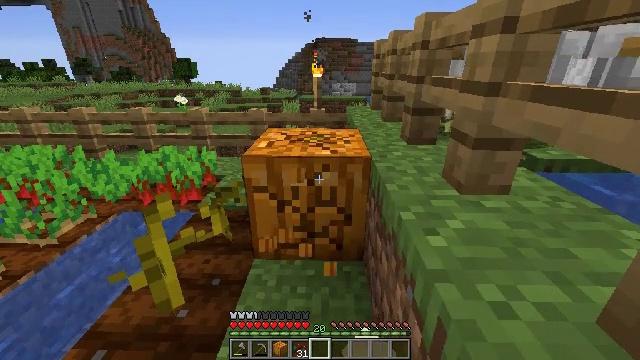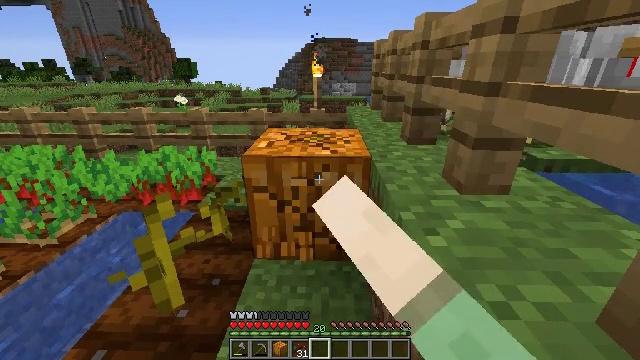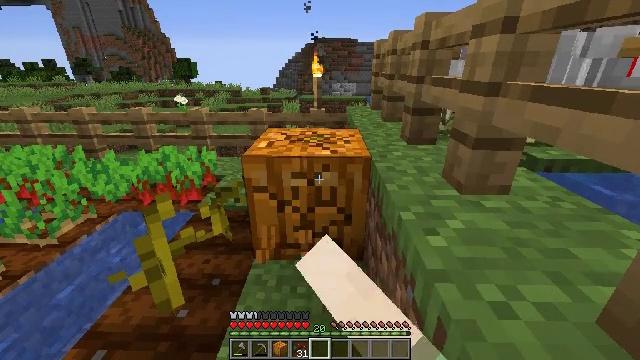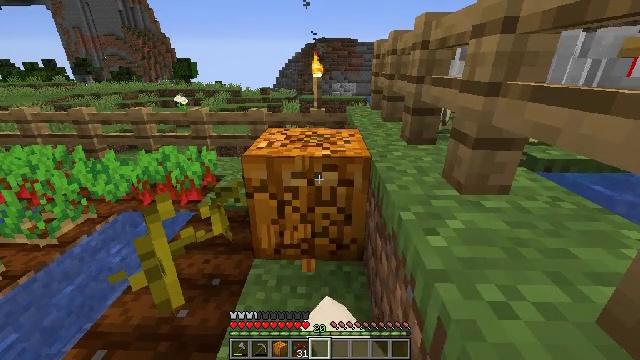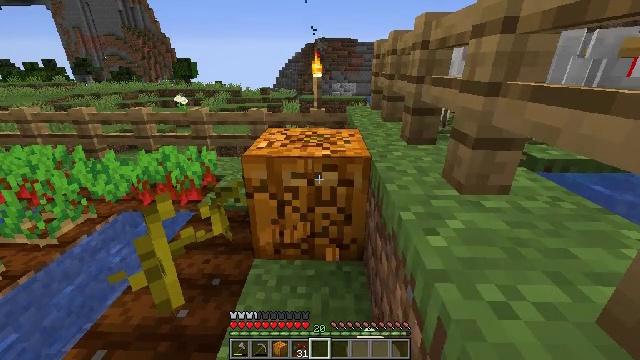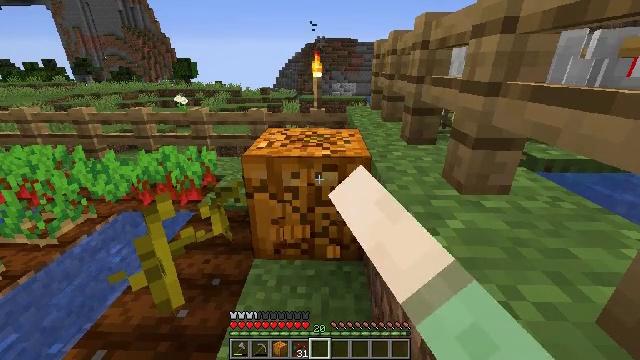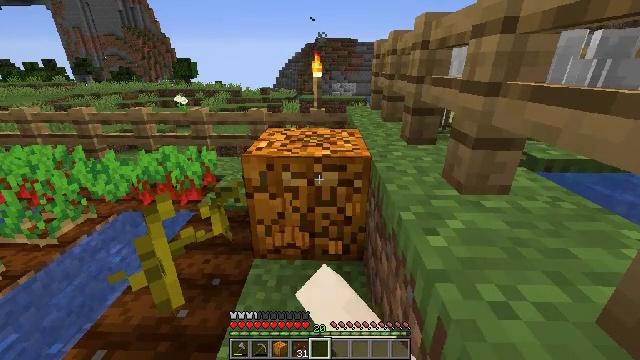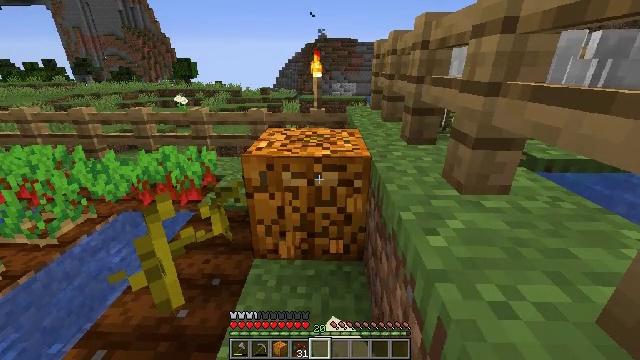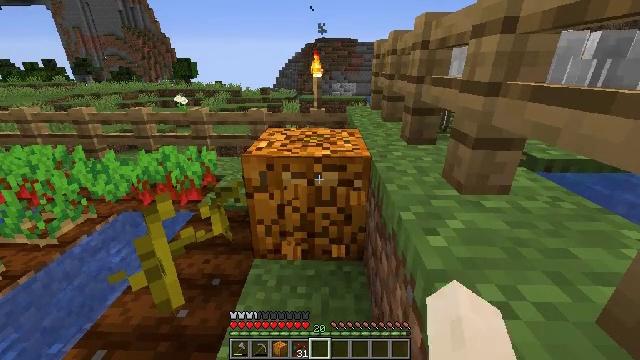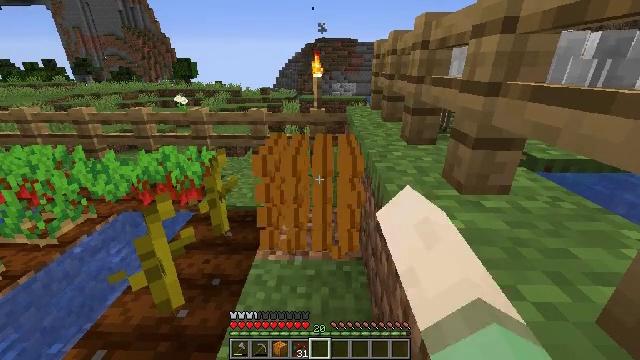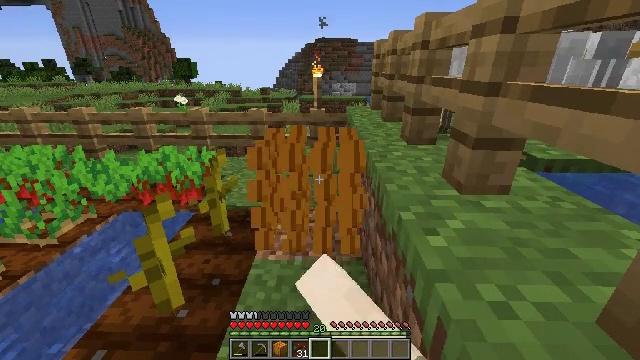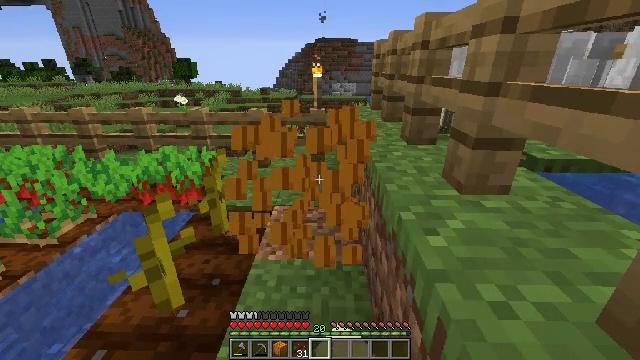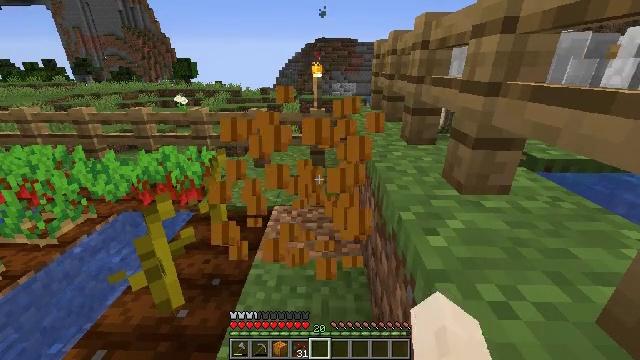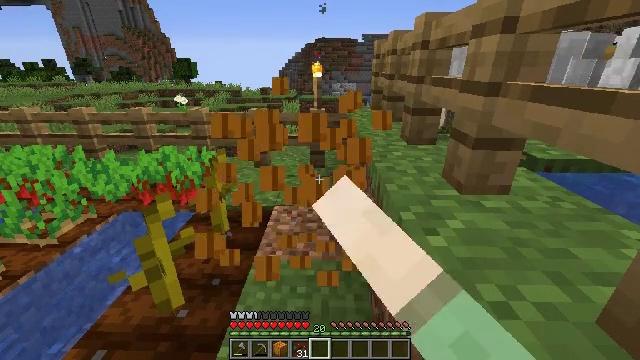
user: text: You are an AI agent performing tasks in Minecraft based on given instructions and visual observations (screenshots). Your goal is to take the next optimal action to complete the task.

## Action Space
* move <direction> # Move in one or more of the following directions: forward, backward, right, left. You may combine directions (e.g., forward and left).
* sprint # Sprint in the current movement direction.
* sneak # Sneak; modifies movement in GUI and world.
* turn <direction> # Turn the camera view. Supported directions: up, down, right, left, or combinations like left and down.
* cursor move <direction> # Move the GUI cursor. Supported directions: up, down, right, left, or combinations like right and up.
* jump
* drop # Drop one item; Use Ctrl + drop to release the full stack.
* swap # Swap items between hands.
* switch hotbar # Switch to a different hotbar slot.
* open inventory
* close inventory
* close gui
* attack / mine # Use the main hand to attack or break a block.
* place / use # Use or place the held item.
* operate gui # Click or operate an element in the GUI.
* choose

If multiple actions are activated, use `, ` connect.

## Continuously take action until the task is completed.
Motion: motion action
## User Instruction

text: Harvest a pumpkin from the field.
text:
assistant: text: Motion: attack / mine
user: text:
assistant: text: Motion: attack / mine
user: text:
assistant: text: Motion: attack / mine
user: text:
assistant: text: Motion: attack / mine
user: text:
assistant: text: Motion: attack / mine
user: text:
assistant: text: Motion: attack / mine
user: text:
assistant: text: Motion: attack / mine
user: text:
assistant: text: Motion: attack / mine
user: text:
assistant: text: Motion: attack / mine
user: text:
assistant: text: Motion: attack / mine
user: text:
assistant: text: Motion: attack / mine
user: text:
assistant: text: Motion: attack / mine
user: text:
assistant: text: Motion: attack / mine
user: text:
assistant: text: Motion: attack / mine